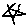
Label: star